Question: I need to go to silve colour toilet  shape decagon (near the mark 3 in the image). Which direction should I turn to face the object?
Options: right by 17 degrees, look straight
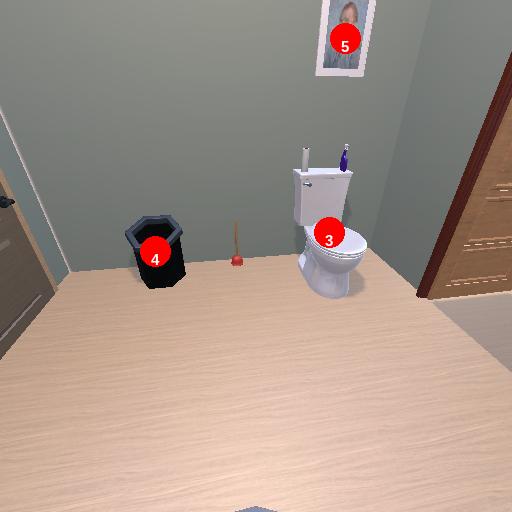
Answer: right by 17 degrees